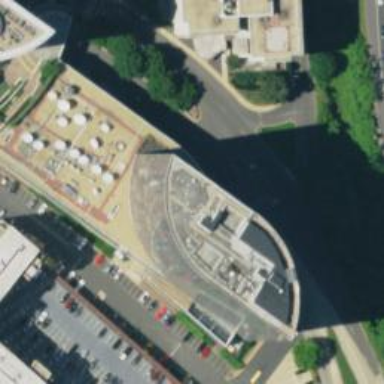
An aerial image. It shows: Part of building.